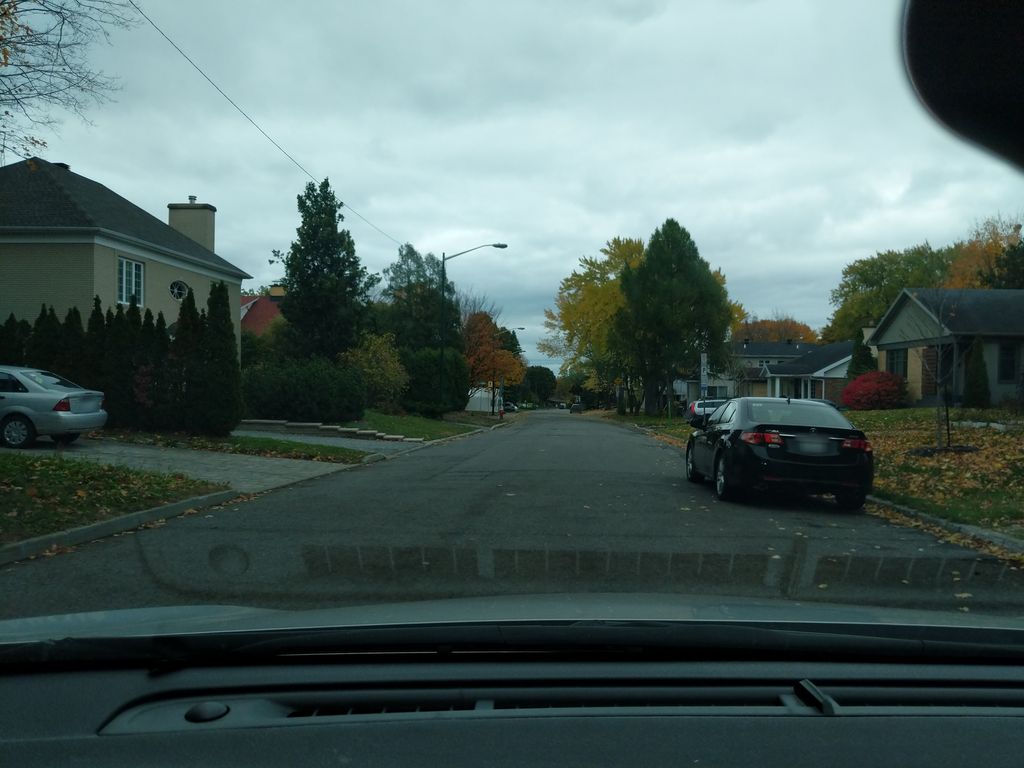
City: quebec_city